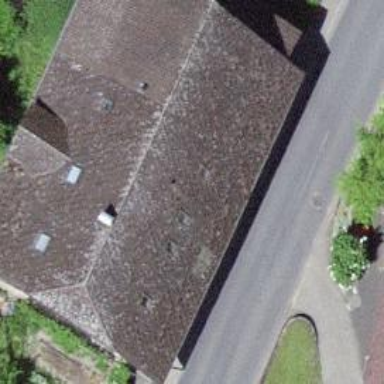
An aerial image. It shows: Farm building.